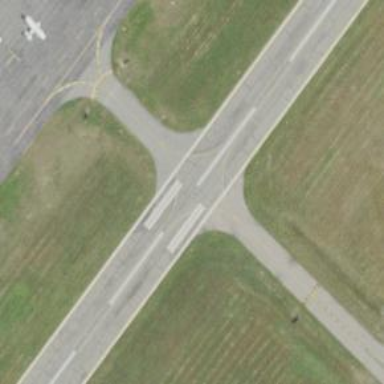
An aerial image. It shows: Image of taxiway at airport.